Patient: sex M, age 60
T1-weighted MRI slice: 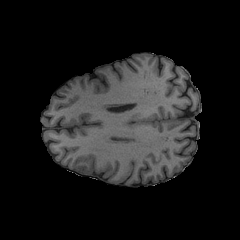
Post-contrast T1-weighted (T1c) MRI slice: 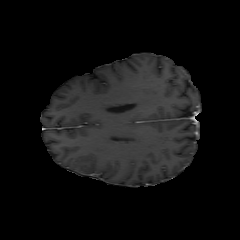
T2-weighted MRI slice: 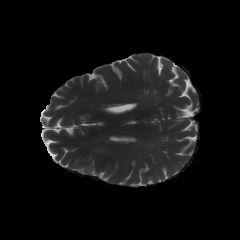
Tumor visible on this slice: yes
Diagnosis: Glioblastoma, IDH-wildtype
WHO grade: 4